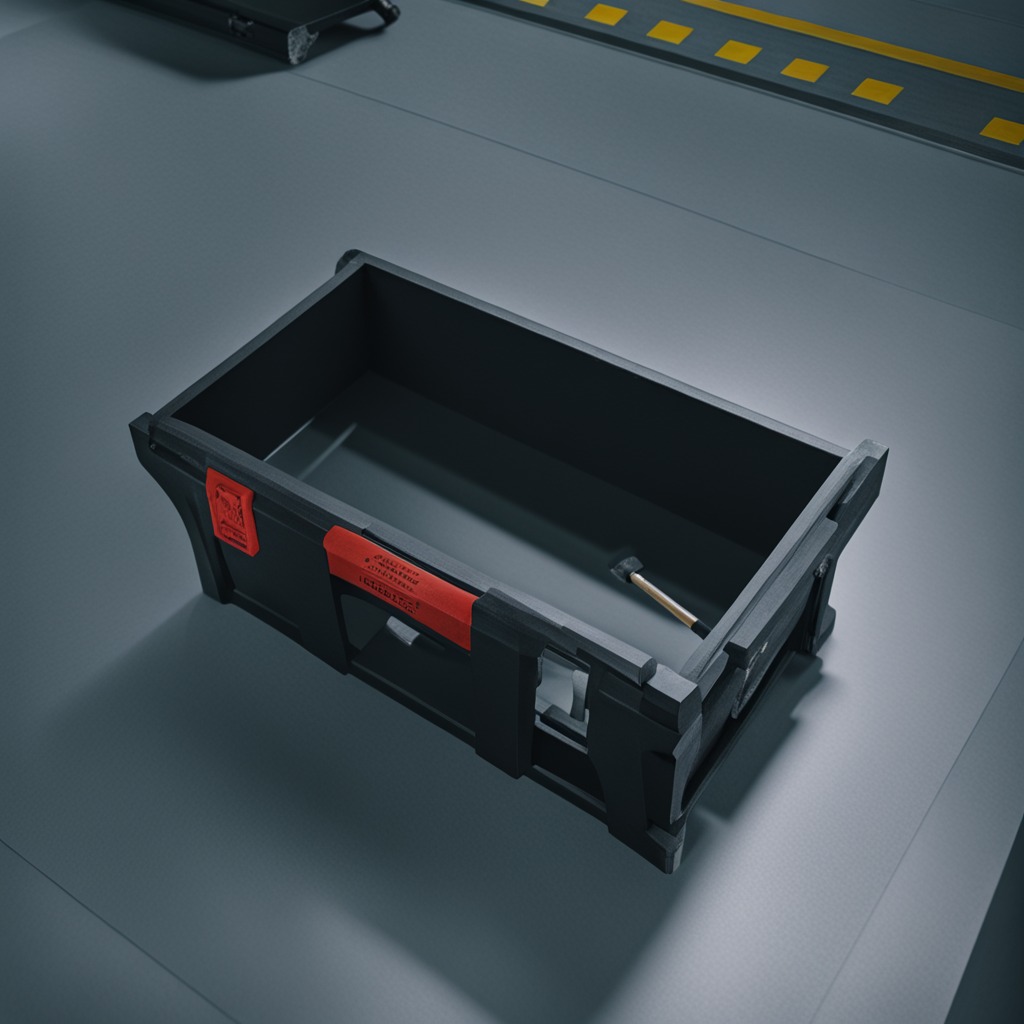
A hammer lying on the toolbox surface in an airplane hangar workshop 8K